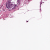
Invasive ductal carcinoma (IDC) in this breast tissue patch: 0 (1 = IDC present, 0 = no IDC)